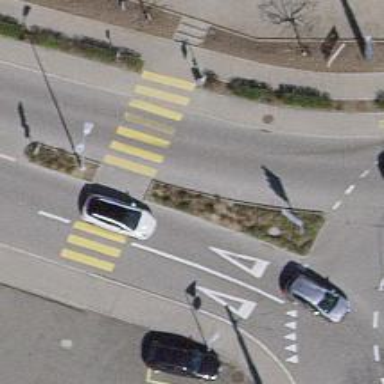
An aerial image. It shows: Uncontrolled zebra crossing on the road.